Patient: sex M, age 28
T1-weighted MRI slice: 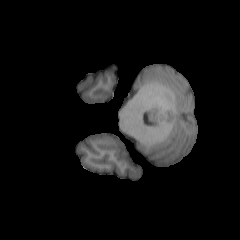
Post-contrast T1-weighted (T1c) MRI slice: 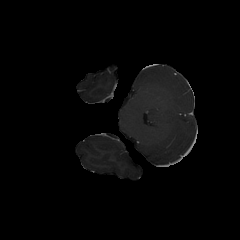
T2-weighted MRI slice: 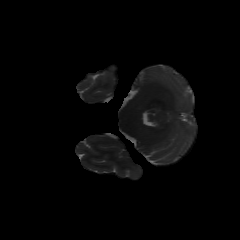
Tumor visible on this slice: no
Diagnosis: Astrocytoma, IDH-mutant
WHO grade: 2